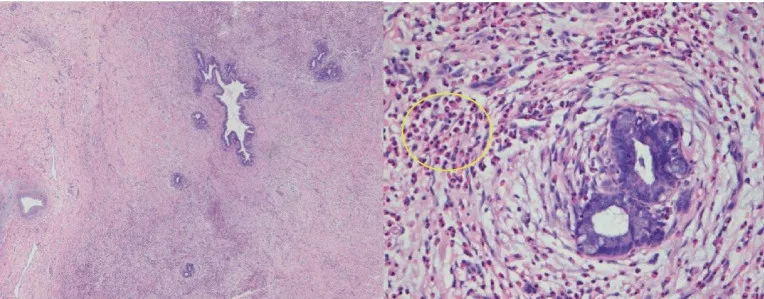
Pathological examination (HE staining, 4x and 40x magnification) revealed a uniform and significant thickening of the bile duct walls accompanied by eosinophil infiltration. Additionally, there was a notable presence of eosinophilic infiltration (indicated by a ring) within the adjacent adipose tissue space.
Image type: pathology (h&e)